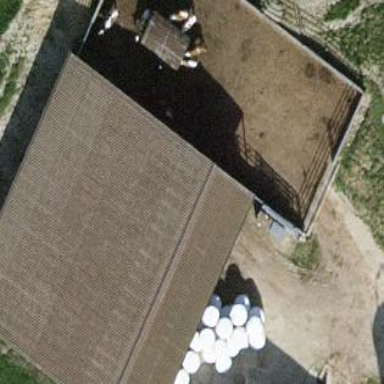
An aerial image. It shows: Rural barn.